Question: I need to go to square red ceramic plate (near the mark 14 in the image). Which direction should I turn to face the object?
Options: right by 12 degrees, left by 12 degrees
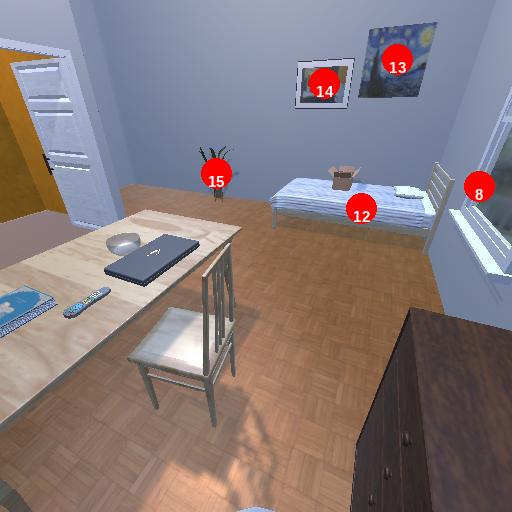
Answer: right by 12 degrees